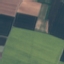
Land use / land cover: AnnualCrop